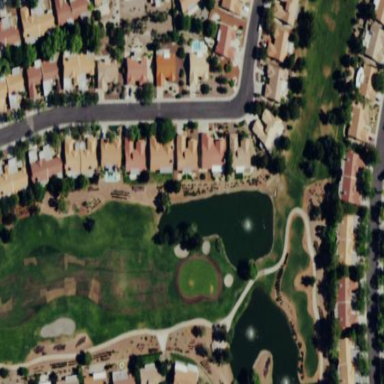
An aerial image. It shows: Rough area on grassy golf course.